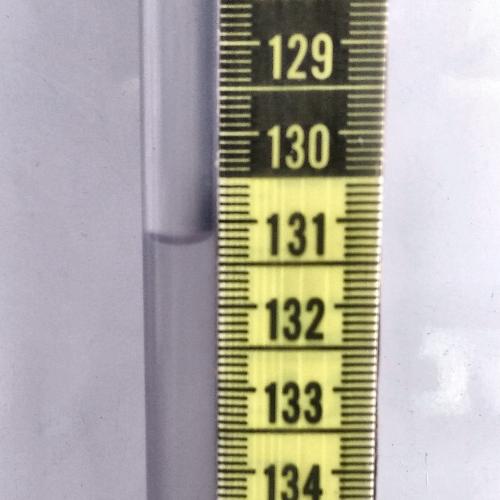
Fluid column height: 131.2 cm